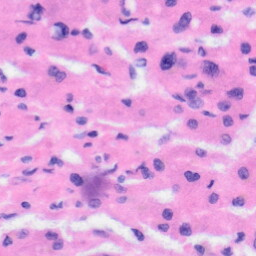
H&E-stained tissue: Liver